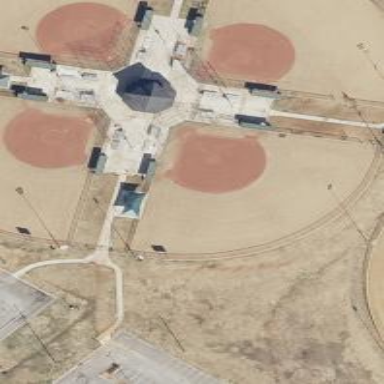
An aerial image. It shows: Baseball pitch surrounded by fence.